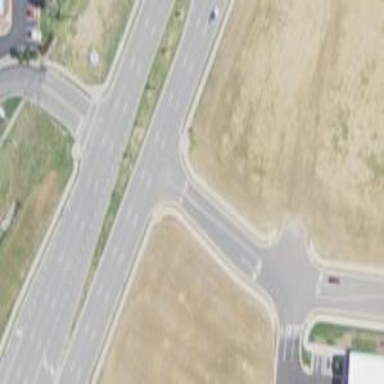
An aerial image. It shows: Primary road with asphalt surface.